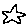
Label: star